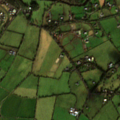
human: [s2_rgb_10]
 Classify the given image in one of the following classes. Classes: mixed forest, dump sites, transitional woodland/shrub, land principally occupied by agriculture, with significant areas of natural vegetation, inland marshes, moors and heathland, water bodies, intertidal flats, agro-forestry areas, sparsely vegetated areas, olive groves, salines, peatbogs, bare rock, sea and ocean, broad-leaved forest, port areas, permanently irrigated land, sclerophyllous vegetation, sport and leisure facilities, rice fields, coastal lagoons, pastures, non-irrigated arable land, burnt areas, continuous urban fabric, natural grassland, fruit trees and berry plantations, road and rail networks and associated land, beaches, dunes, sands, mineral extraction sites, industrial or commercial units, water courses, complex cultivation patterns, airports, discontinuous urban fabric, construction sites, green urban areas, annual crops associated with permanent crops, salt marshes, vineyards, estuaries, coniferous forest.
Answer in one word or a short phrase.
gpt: sport and leisure facilities, pastures